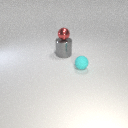
large gray metal cylinder below small red metal sphere